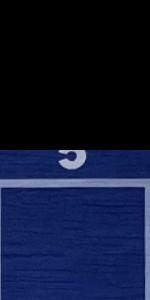
Label: Empty